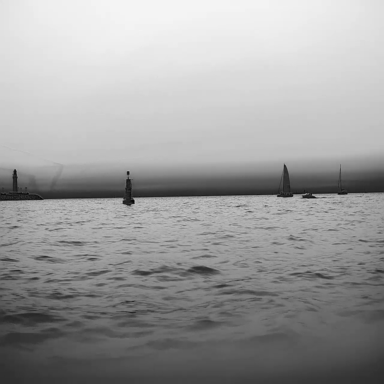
There are three objects shown in the infrared image, including two sailboats, and a canoe.